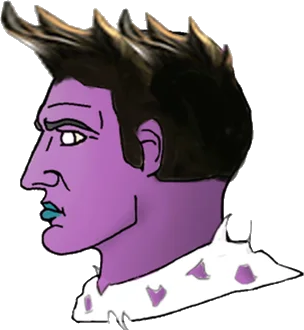
Label: 4_Yes_Chad